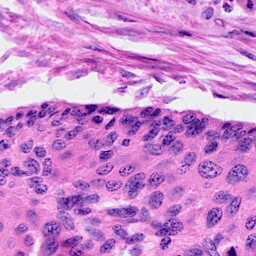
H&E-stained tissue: Cervix